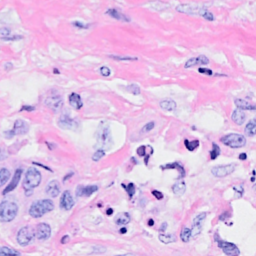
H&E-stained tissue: Breast